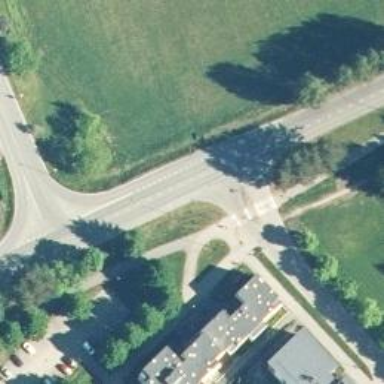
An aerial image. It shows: Mini roundabout on the road.